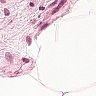
Metastatic tissue present: no